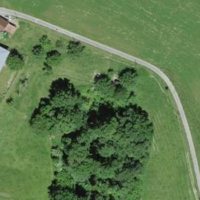
EUNIS habitat code: 52
Species observed at this site:
Campanula rapunculus